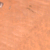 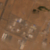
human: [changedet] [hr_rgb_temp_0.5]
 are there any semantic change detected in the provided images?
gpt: New roads and constructions were built in the desert.